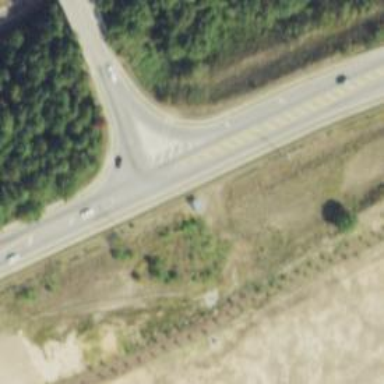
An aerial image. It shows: Tertiary link road.